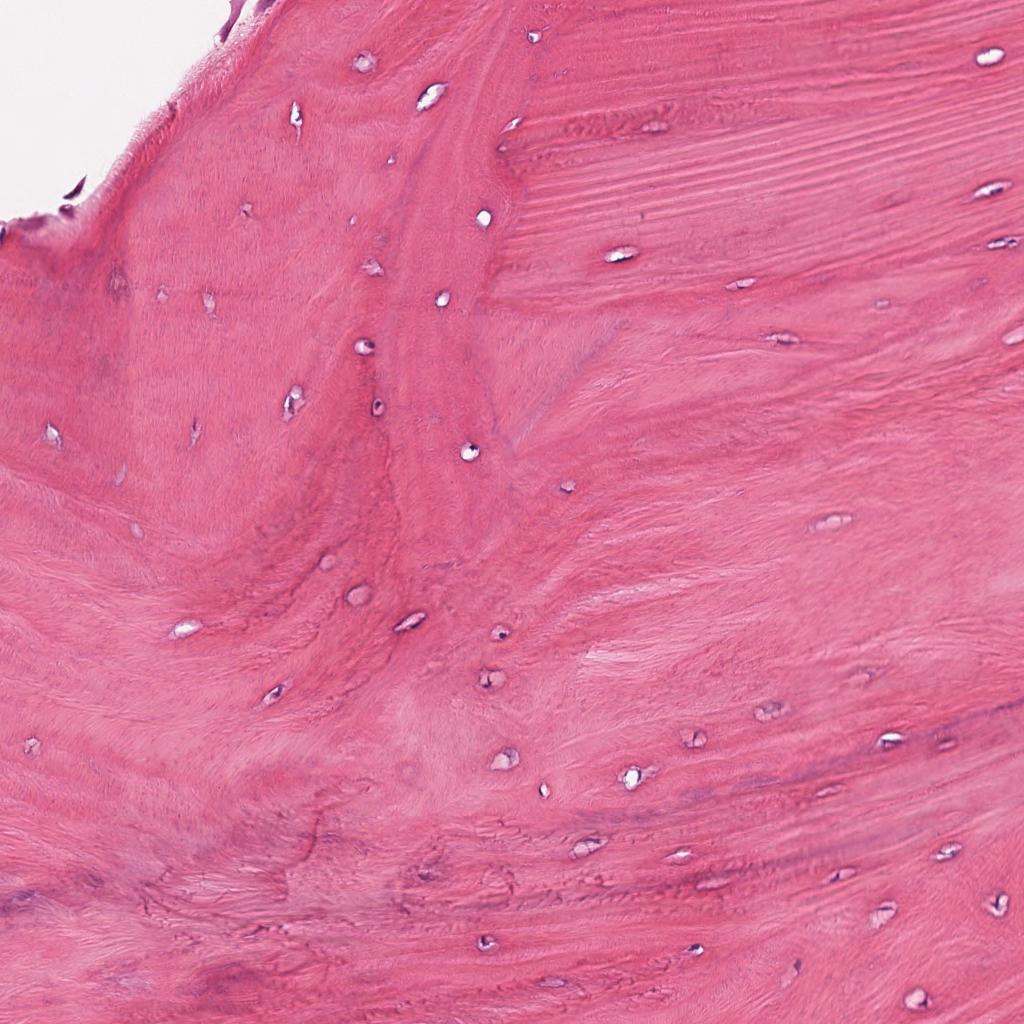
Label: Non-Tumor